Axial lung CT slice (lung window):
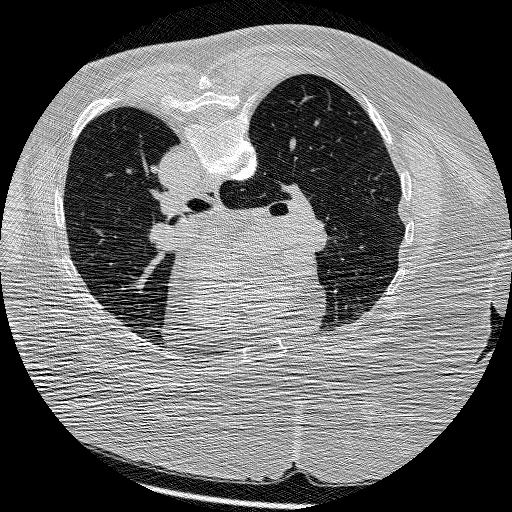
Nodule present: no